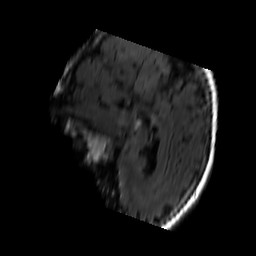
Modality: FLAIR
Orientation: sagittal
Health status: ill
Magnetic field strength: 3 T